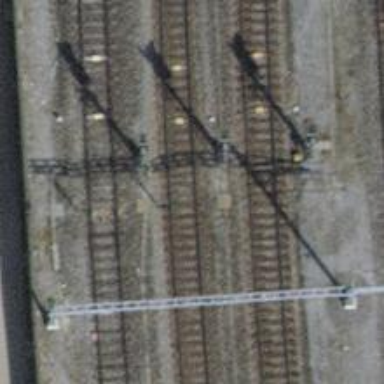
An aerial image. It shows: Railway signal.